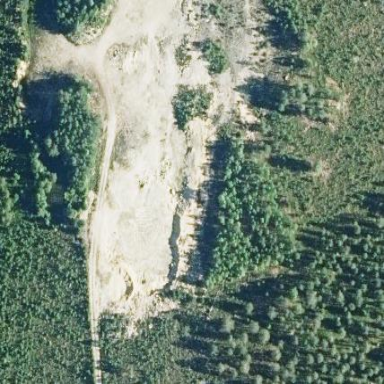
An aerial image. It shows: Quarry with gravel as the main resource.